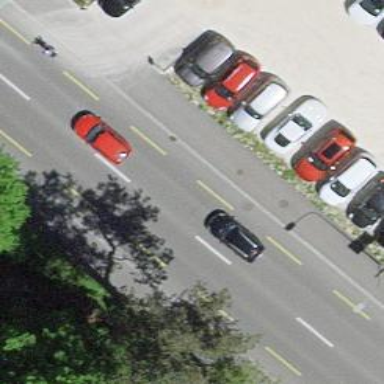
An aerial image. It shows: Primary highway with asphalt surface and designated cycle lane.